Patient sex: M
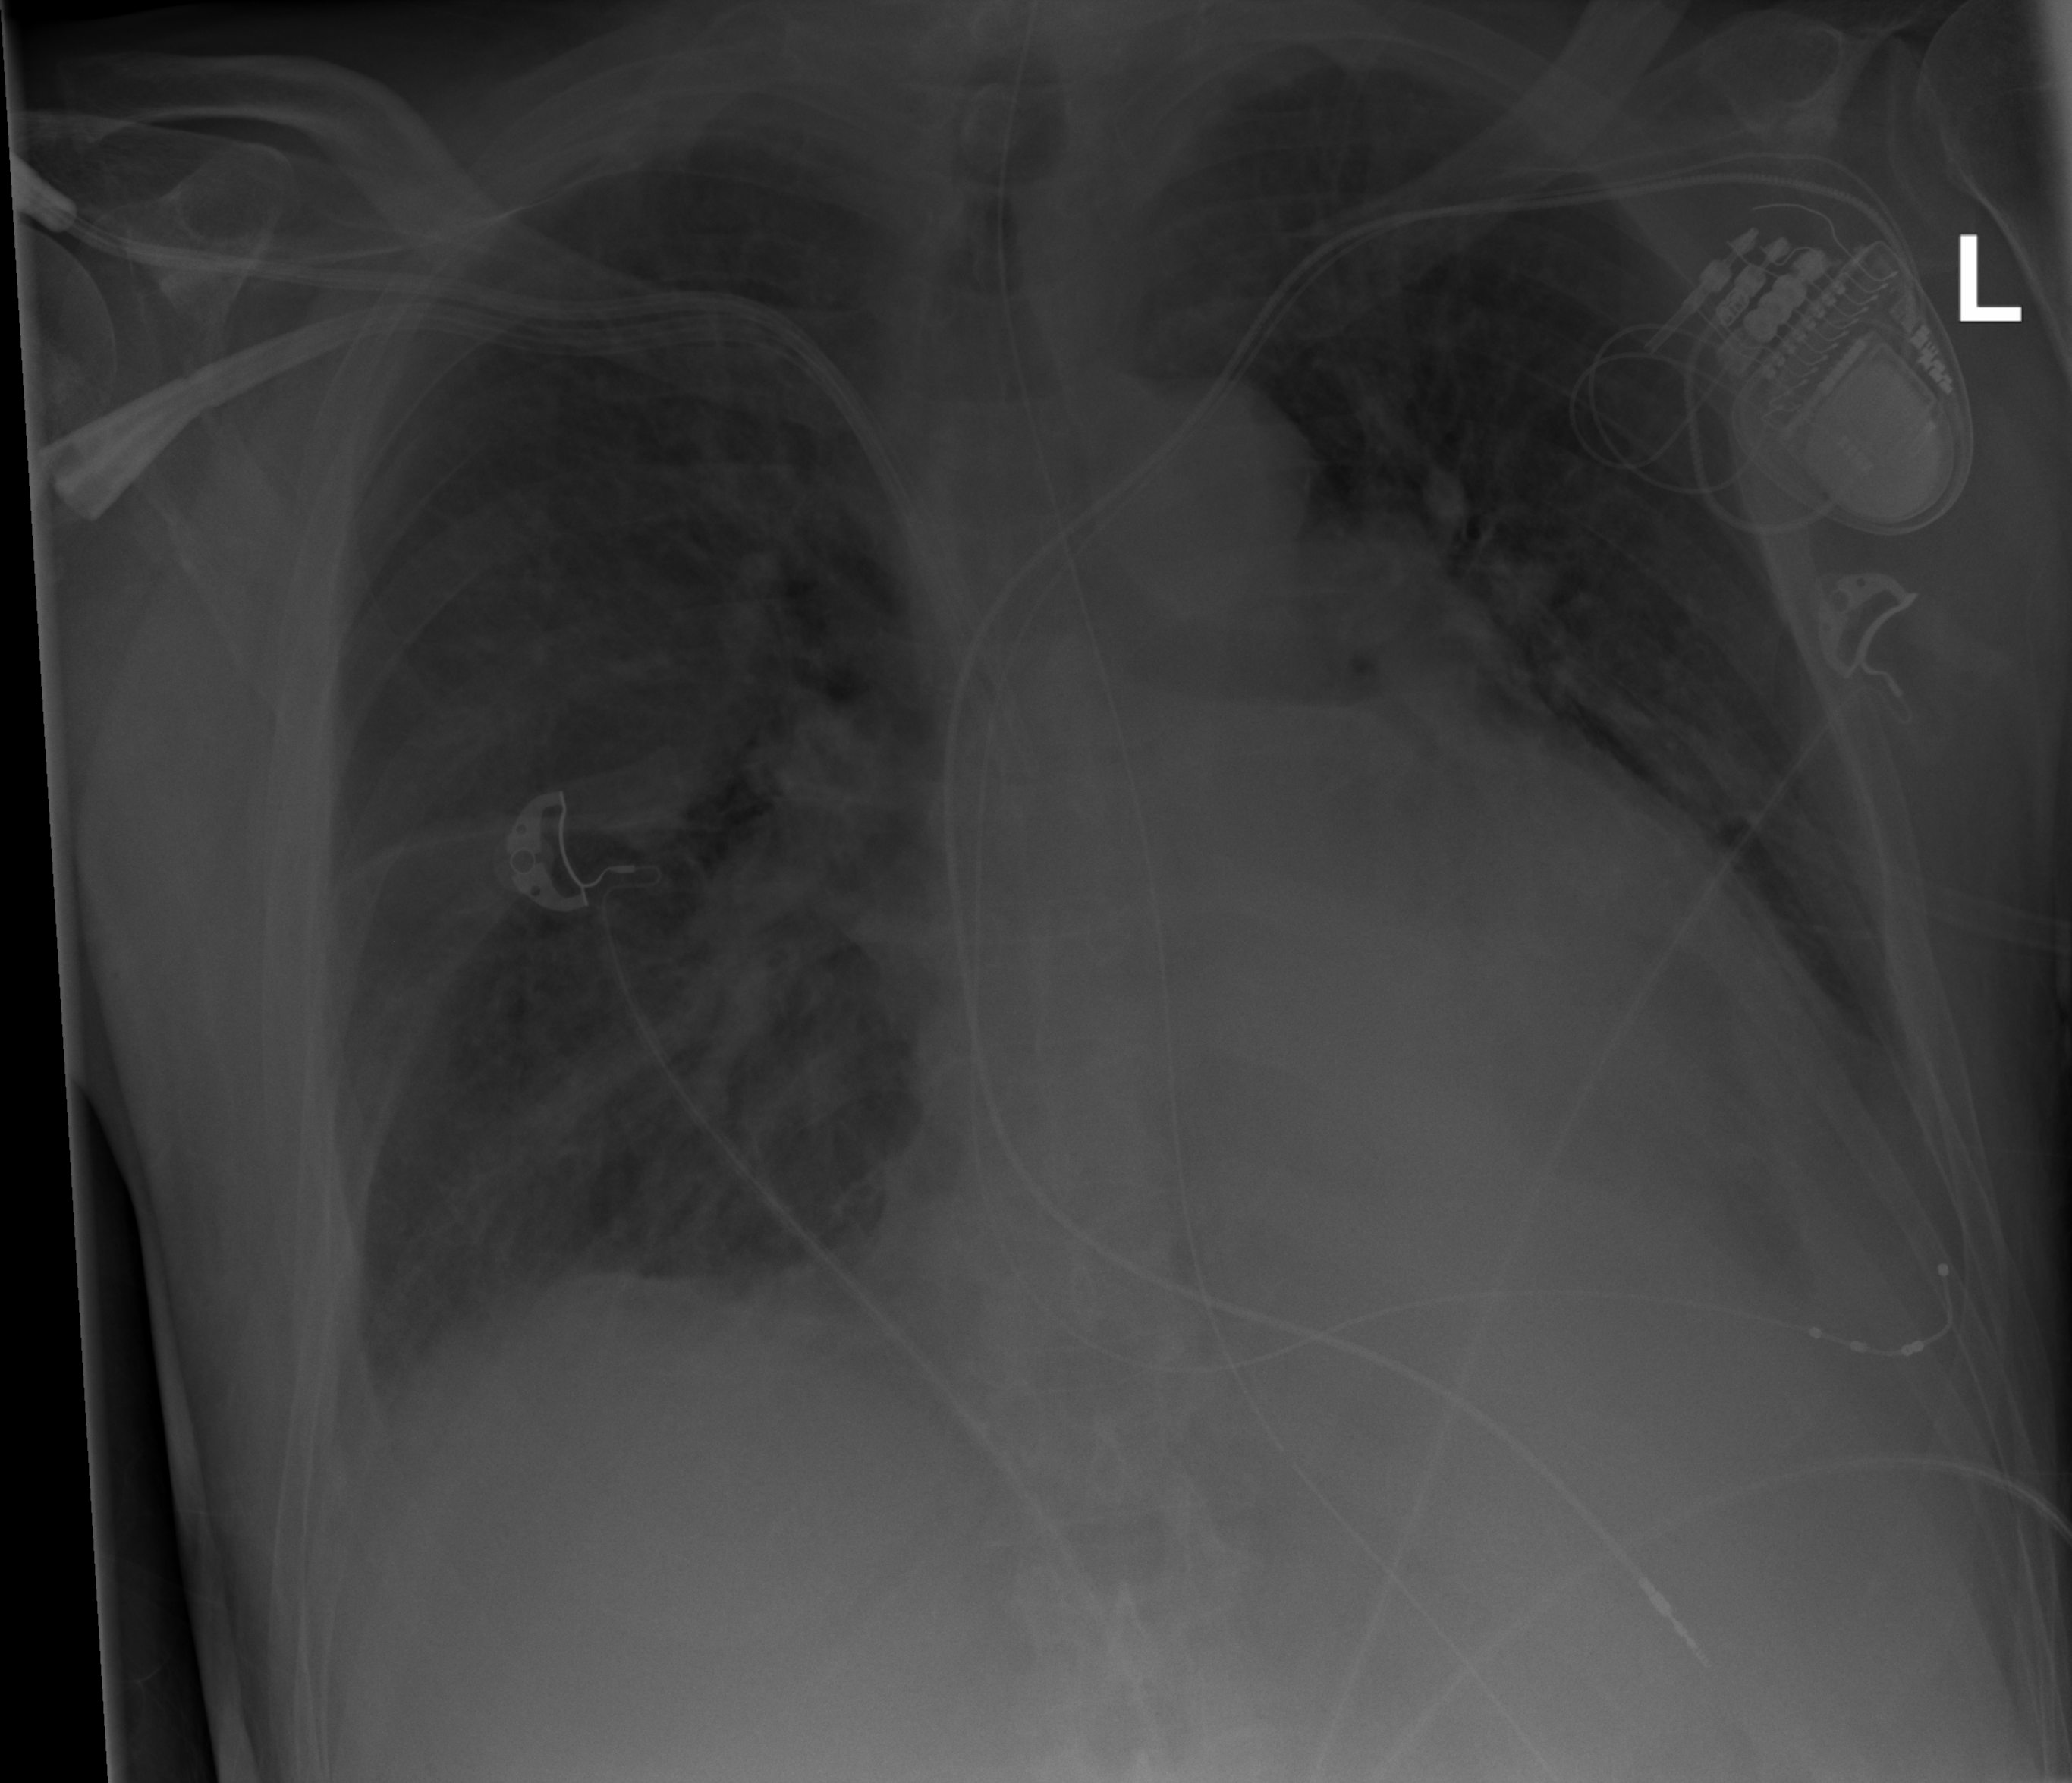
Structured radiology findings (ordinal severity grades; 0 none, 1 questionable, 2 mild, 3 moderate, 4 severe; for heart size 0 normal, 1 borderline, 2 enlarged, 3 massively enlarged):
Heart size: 2
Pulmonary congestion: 3
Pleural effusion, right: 1
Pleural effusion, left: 2
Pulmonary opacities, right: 3
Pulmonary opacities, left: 2
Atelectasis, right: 2
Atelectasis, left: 2